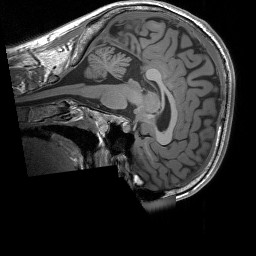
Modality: T1w
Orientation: sagittal
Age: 25
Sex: male